Field crop: maize
Growth stage: 2
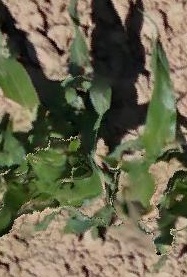
Species: maize